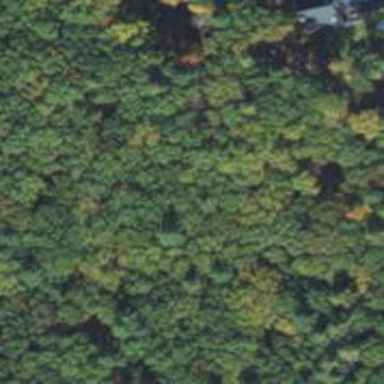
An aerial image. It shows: Nature reserve surrounded by woodland.